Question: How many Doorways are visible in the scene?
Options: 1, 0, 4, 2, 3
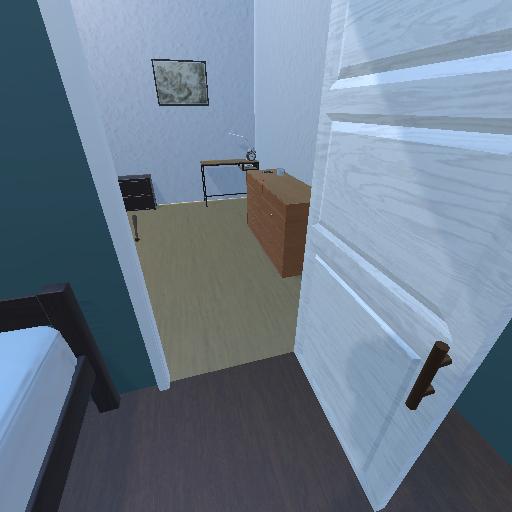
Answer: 1